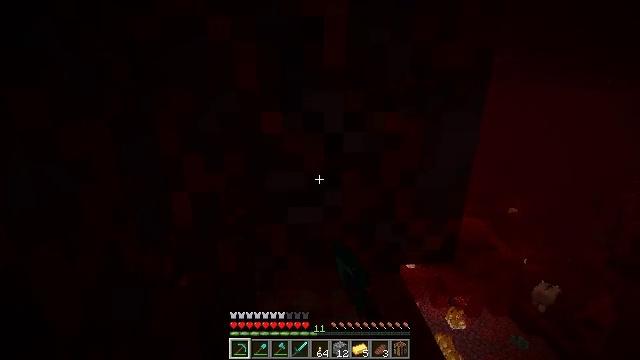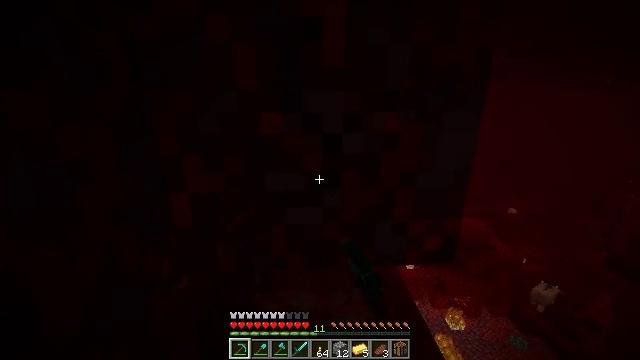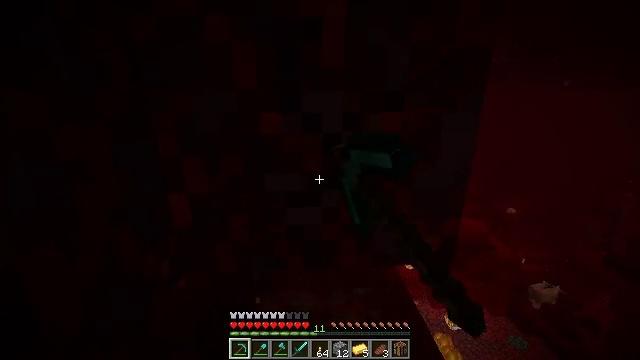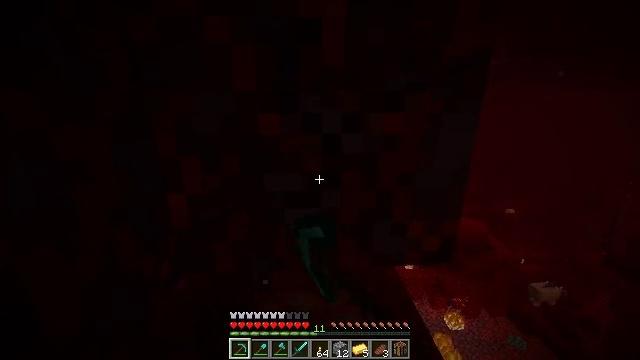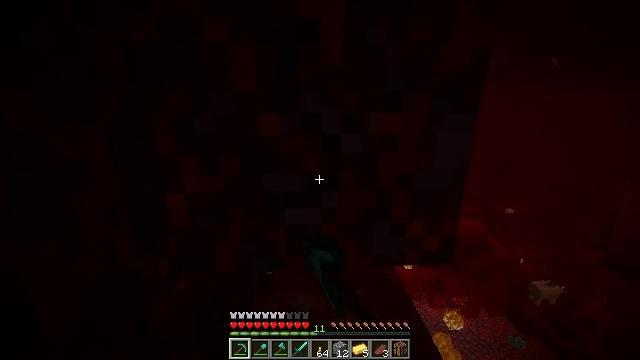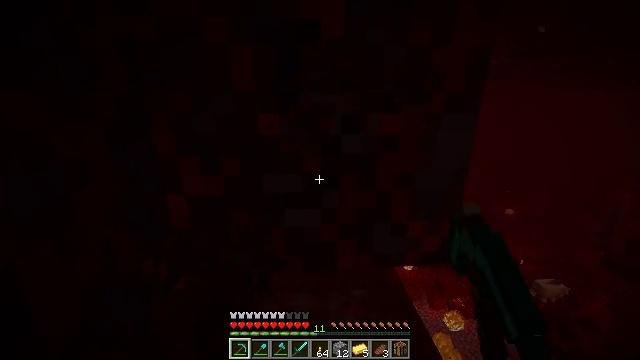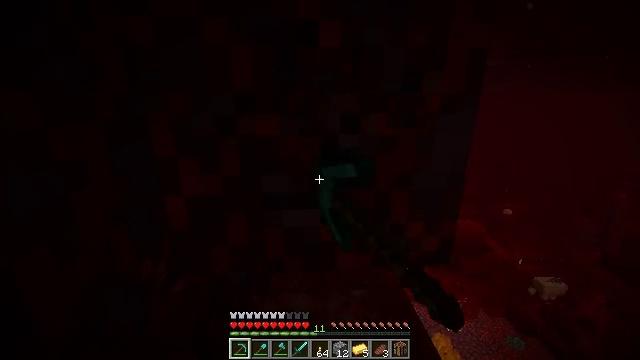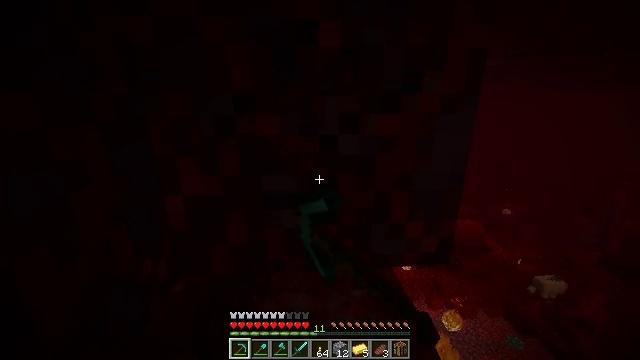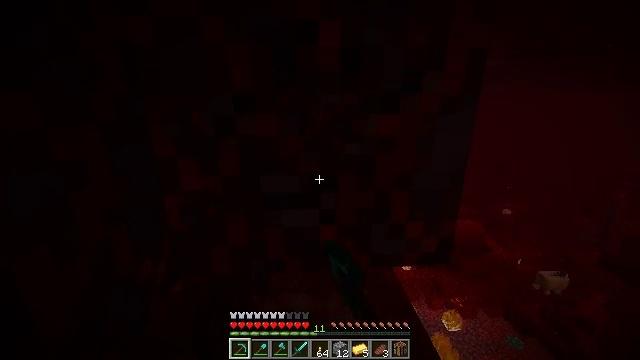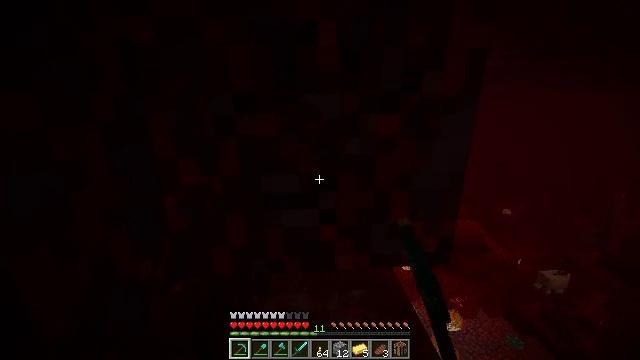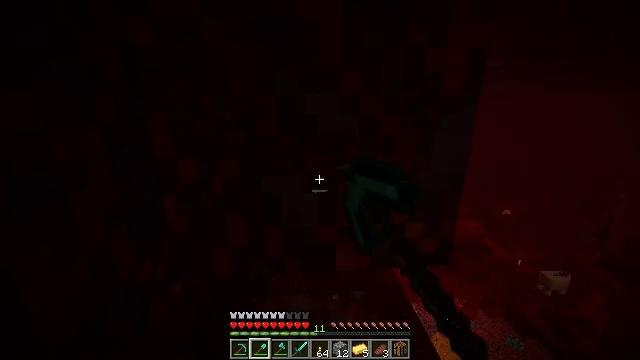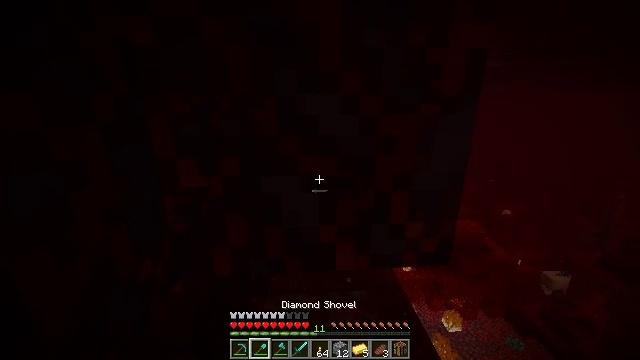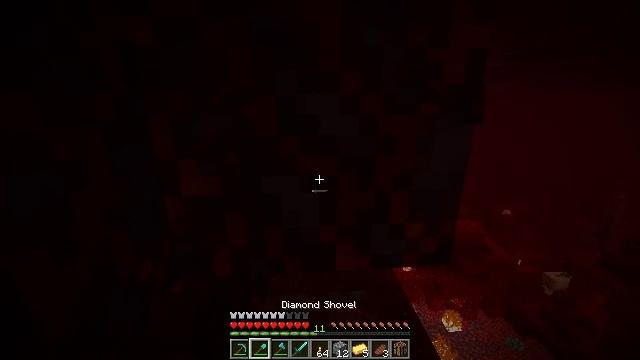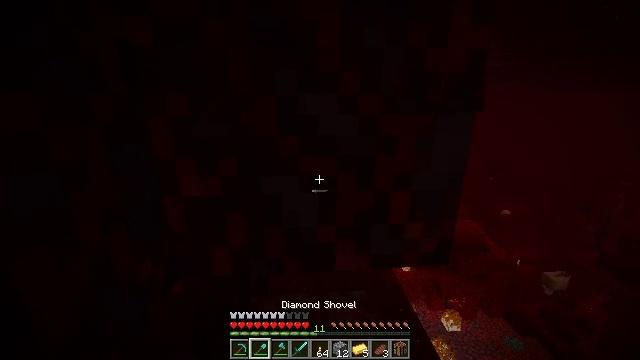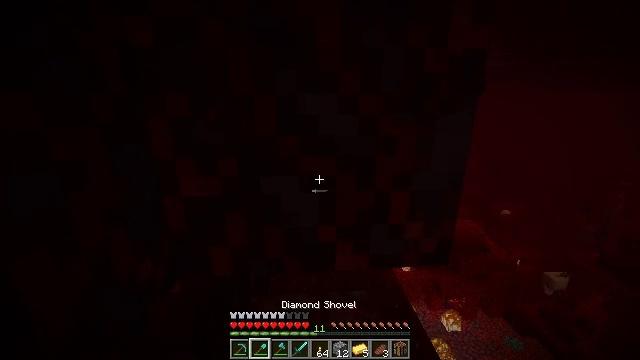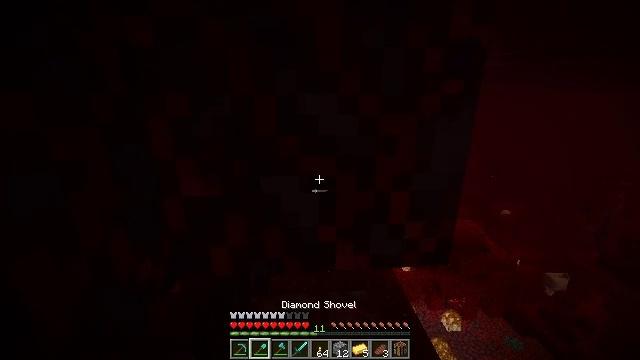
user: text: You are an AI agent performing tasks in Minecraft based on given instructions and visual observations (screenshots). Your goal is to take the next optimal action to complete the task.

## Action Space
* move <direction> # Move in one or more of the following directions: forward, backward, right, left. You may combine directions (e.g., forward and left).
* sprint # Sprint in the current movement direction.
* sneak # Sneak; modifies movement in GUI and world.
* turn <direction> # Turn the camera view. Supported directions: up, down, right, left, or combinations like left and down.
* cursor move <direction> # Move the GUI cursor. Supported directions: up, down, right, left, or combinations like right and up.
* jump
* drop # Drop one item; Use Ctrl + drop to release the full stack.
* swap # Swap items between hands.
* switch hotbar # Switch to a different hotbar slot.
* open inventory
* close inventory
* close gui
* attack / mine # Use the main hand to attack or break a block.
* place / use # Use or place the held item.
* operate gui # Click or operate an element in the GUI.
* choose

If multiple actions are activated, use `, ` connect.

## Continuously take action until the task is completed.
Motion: motion action
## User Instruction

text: Gather crimson stem from a crimson forest.
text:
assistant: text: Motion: attack / mine
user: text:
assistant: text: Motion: attack / mine
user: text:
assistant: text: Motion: attack / mine
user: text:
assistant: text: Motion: attack / mine
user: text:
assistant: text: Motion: attack / mine
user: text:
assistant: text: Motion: attack / mine
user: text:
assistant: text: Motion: attack / mine
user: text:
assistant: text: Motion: attack / mine
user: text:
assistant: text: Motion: attack / mine
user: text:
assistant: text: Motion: attack / mine, switch to hotbar 2
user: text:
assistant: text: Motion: attack / mine, switch to hotbar 2
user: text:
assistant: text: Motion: attack / mine, switch to hotbar 2
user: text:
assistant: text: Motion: attack / mine, switch to hotbar 2
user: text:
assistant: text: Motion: attack / mine
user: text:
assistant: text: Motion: attack / mine
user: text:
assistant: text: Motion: attack / mine
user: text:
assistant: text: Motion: attack / mine
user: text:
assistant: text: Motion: attack / mine
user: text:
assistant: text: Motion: attack / mine
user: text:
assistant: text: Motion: attack / mine
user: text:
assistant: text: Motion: attack / mine
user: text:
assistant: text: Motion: attack / mine
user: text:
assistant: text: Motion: attack / mine
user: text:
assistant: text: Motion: attack / mine
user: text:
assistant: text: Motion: attack / mine
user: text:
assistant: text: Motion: attack / mine
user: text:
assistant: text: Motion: attack / mine
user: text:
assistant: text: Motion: attack / mine
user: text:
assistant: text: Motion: attack / mine
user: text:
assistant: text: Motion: attack / mine